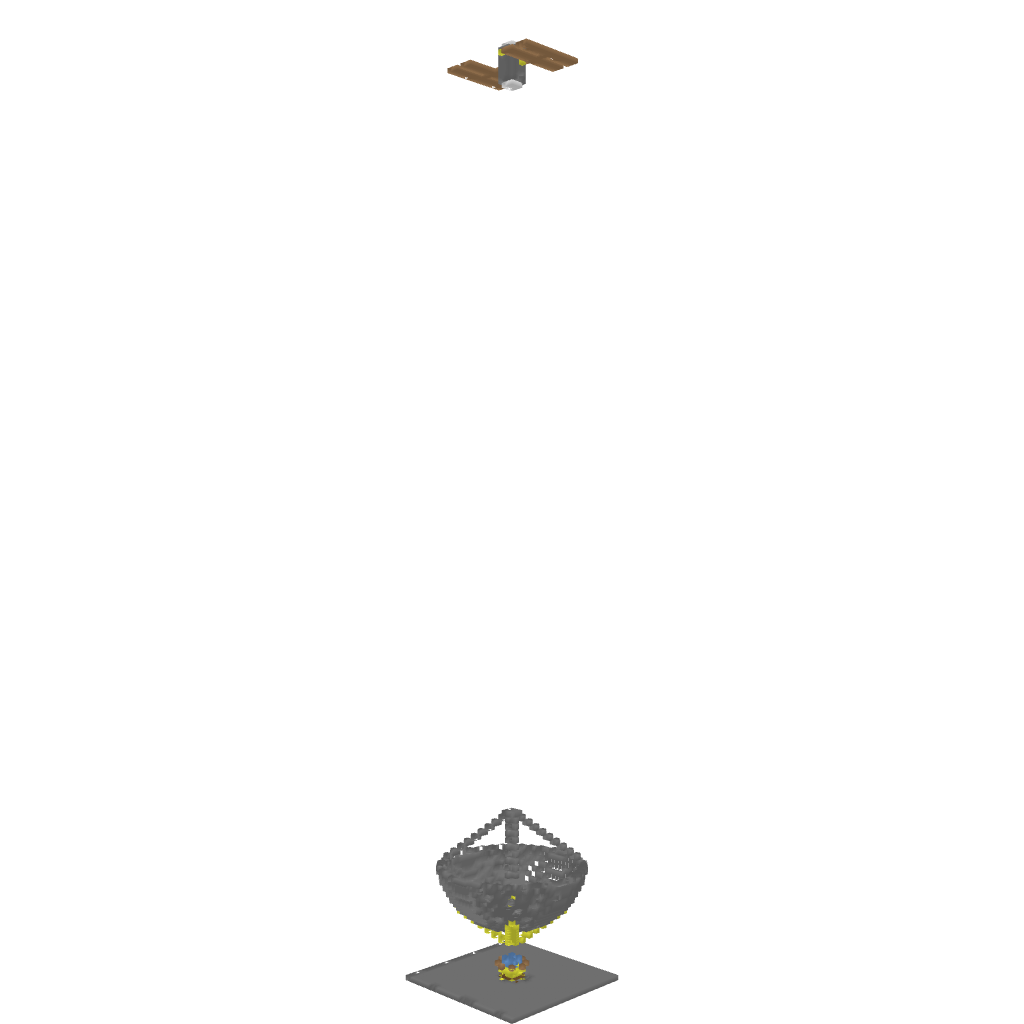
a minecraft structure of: Weather Control Satellite Dish bad low quality